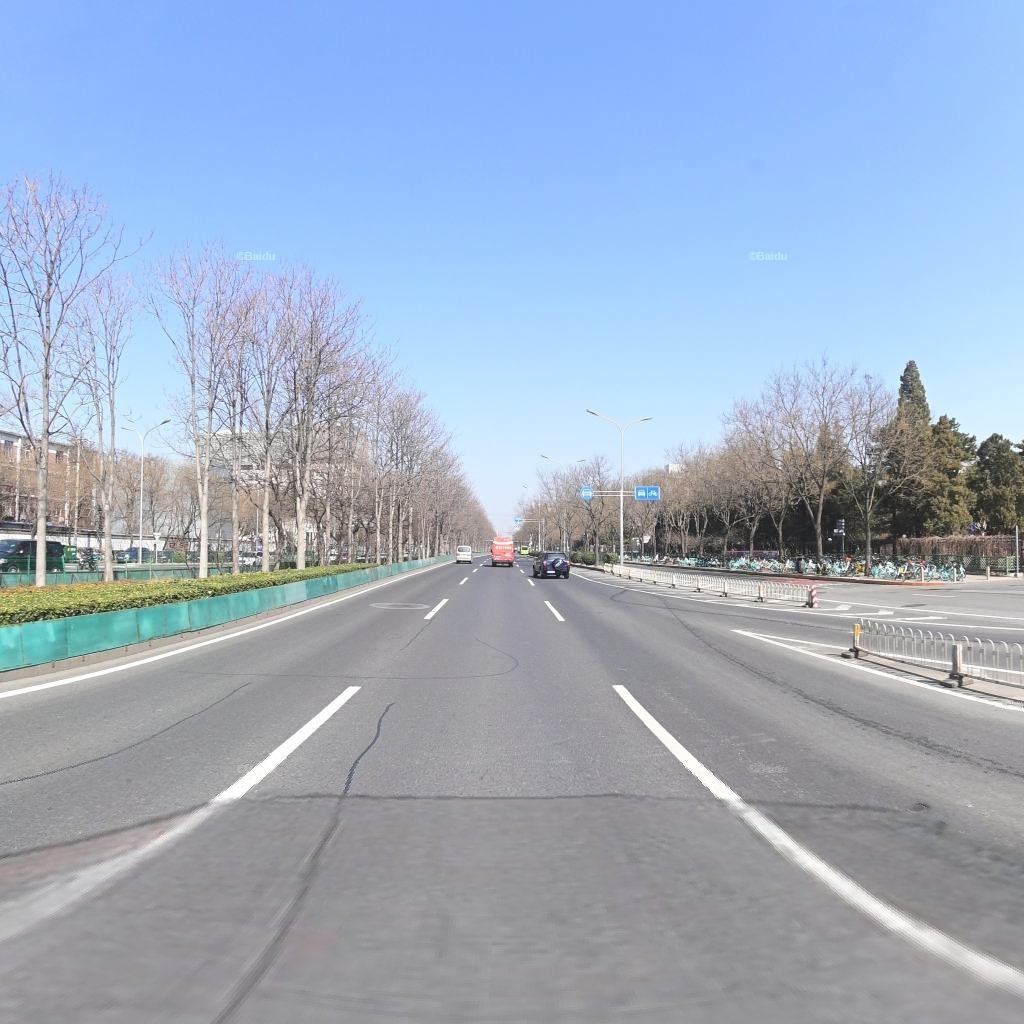
Region: Haidian
Road damage annotations: longitudinal patch, longitudinal patch, longitudinal patch, transverse patch, manhole cover